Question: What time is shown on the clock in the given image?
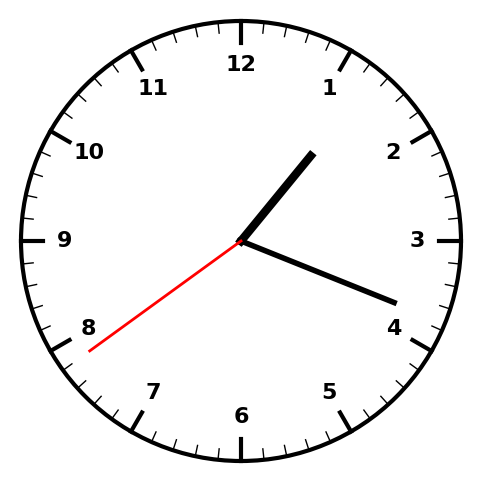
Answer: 01:18:39